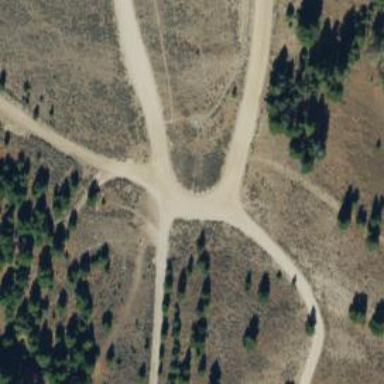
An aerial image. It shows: Unclassified road leading through mountain pass.